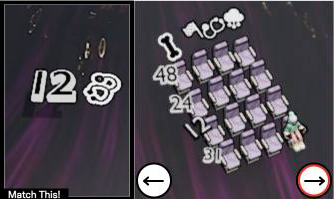
Task: seats
Answer: no